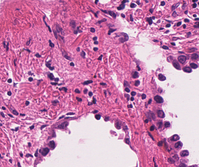
Tumor epithelial tissue: yes
Tumor-associated stroma tissue: yes
Normal tissue: no